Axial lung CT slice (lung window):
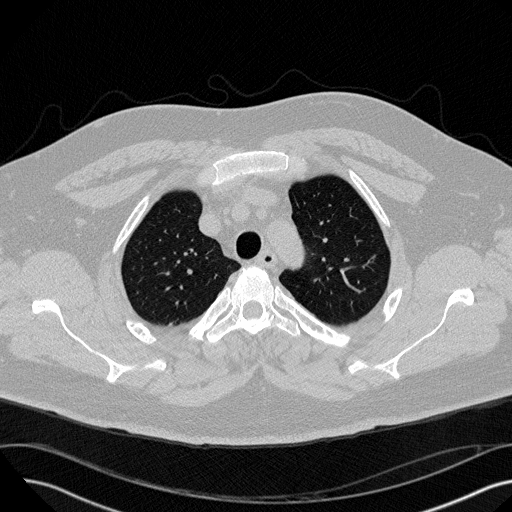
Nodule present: no